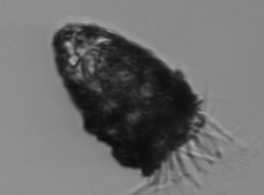
Label: Stenosemella_pacifica